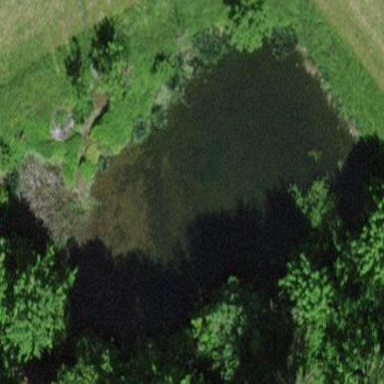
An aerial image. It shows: Pond surrounded by natural water.